Sex: M
Age: 77
Scanner: Avanto
Primary tumour origin: Gastrointestinal tract
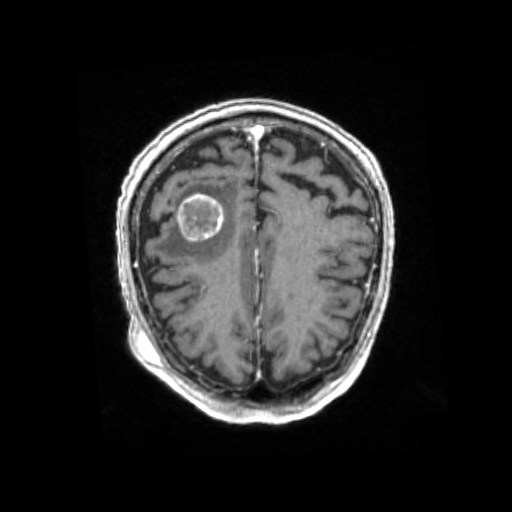
Segmented lesion volume (cc): 12.213
Number of lesion components: 3